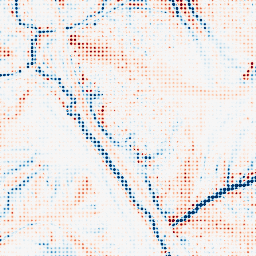
Category: edge_preserving
Decomposition family: median
Decomposition parameters: size: 15
Upsampling method: sinc_hamming
Upsampling parameters: scale: 8
kernel_size: 4
Upsampling scale: 8